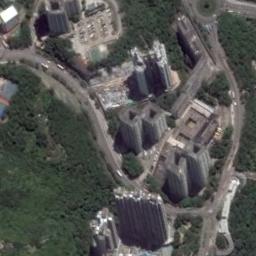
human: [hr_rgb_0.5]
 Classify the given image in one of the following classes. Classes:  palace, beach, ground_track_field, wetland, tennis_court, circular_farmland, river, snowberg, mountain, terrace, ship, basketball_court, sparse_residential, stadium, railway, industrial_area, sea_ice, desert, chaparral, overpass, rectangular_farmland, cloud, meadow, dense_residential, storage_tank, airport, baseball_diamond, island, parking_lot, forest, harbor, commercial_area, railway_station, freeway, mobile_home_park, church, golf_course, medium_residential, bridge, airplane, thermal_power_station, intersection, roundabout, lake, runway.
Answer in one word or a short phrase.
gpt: commercial_area